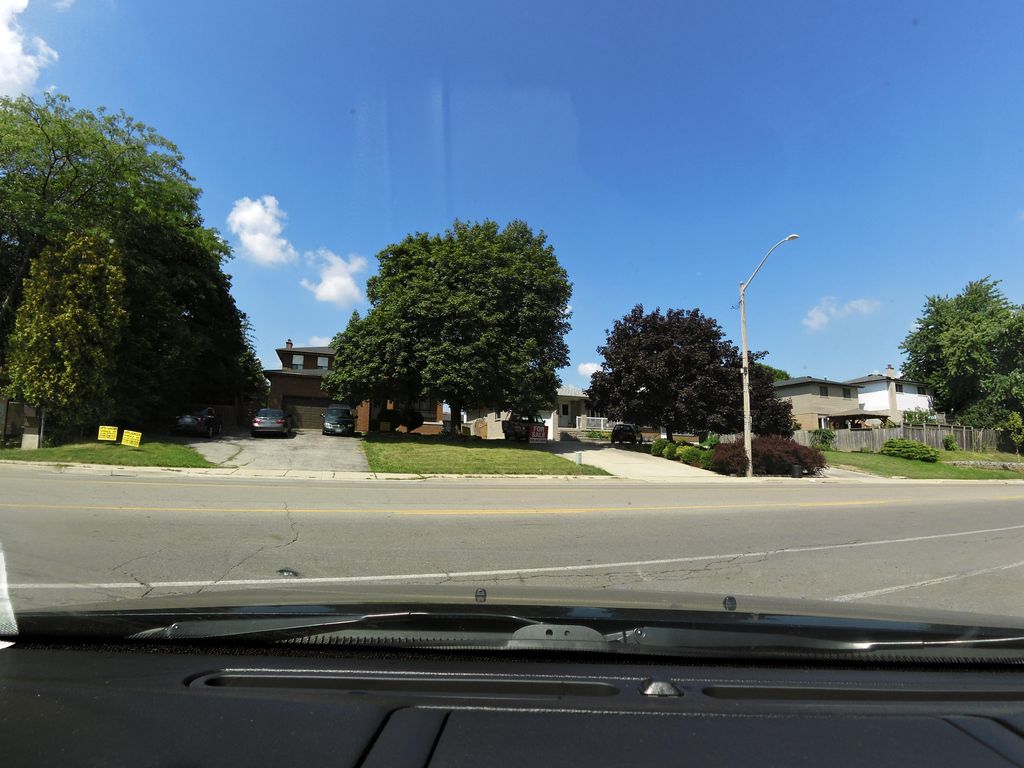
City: hamilton